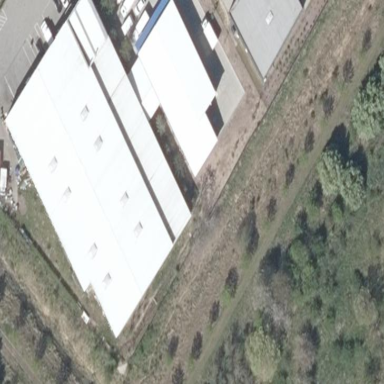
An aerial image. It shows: Industrial building.